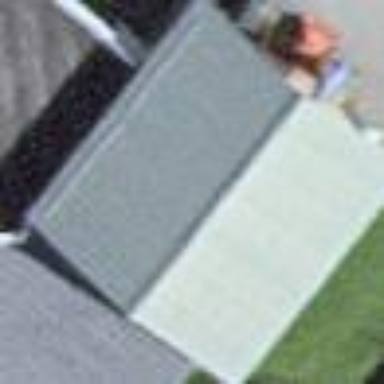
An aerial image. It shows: Garage.